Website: bh-photo
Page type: cart
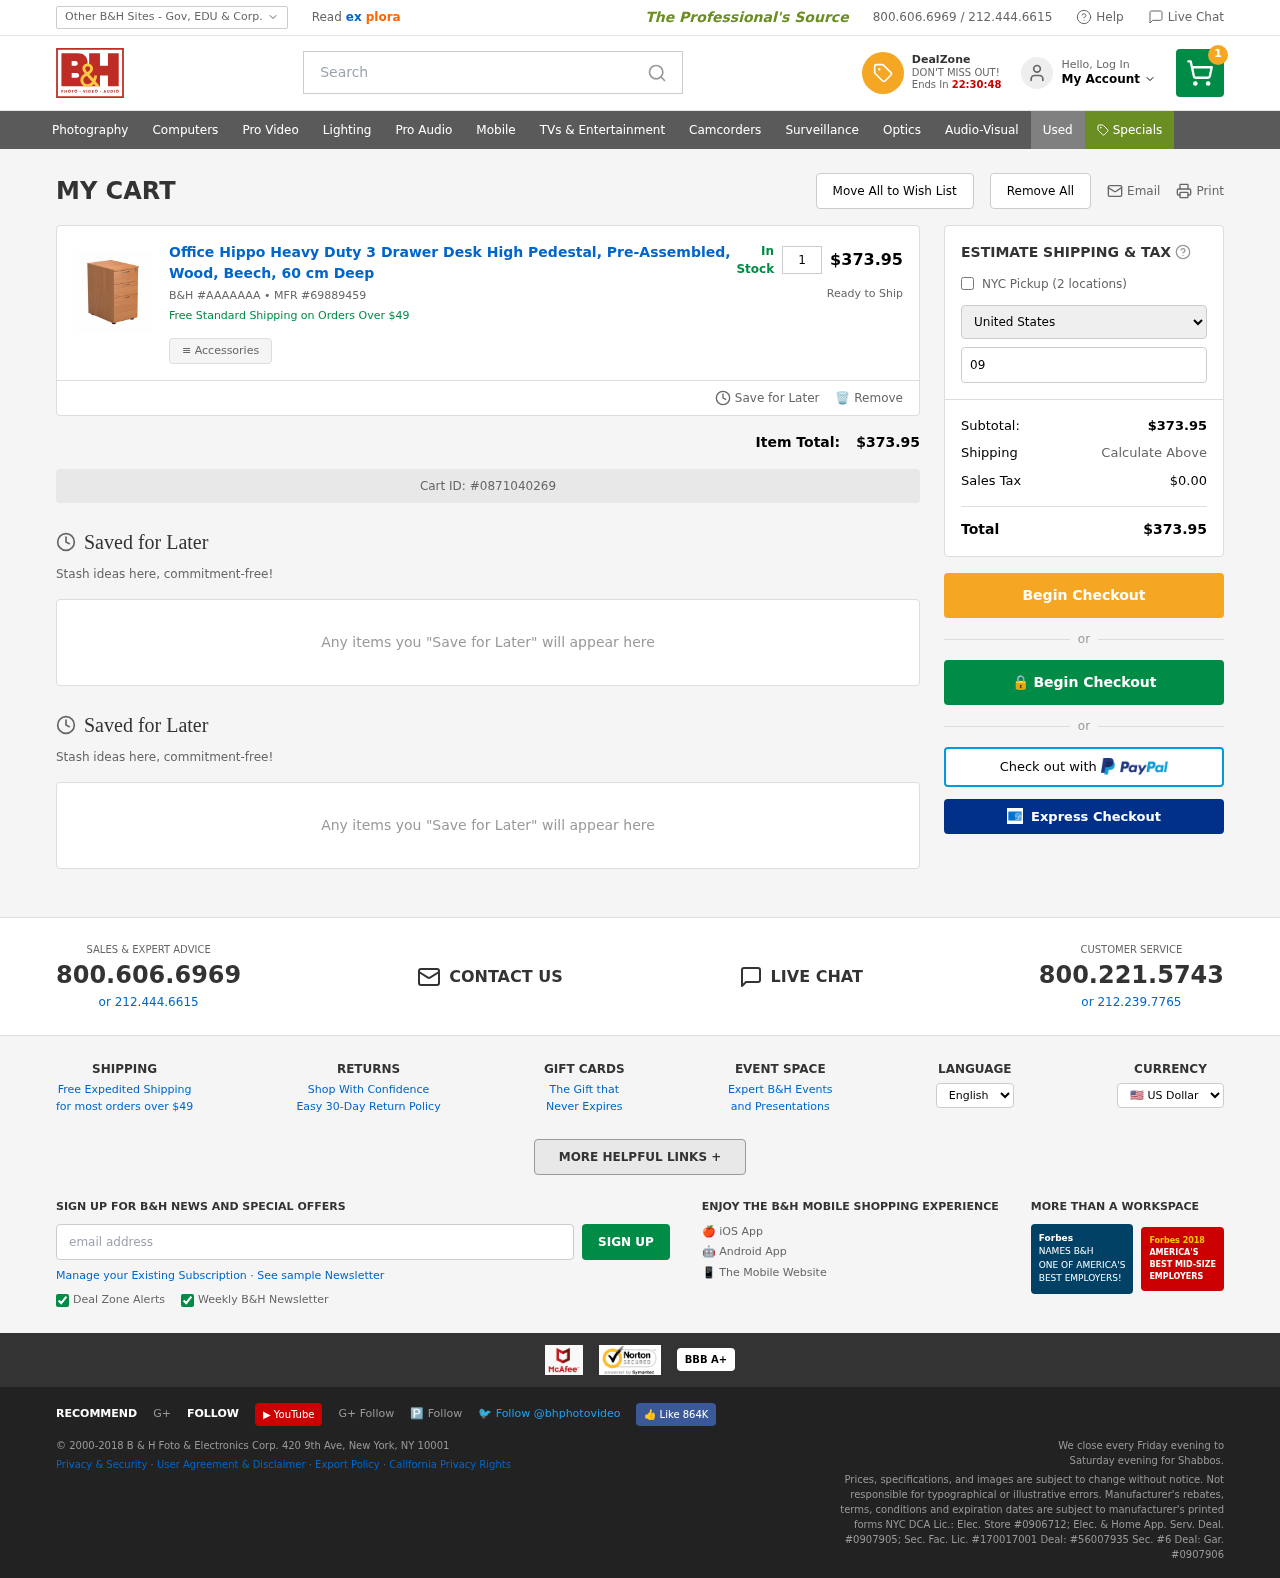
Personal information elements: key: PII_COUNTRY
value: United States
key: PII_EMAIL
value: matthew_rivera@gmail.com
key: PII_POSTCODE
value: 09913
Product elements: key: PRODUCT1_NAME
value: Office Hippo Heavy Duty 3 Drawer Desk High Pedestal, Pre-Assembled, Wood, Beech, 60 cm Deep
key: PRODUCT1_QUANTITY
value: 1
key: PRODUCT1_SKU
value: AAAAAAA
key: PRODUCT1_MFR
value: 69889459
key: PRODUCT1_SUBTOTAL
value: $373.95
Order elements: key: ORDER_NUM_ITEMS
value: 1
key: ORDER_SUBTOTAL
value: $373.95
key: ORDER_ID
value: #0871040269
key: ORDER_TAX
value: $0.00
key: ORDER_TOTAL
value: $373.95
Search elements: key: HEADER_SEARCH
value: Search